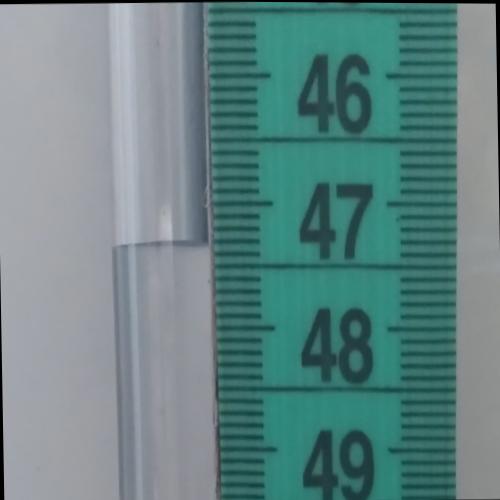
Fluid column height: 47.3 cm